Aerial crown-view tile of a tropical tree (Barro Colorado Island, Panama), acquired 20250124:
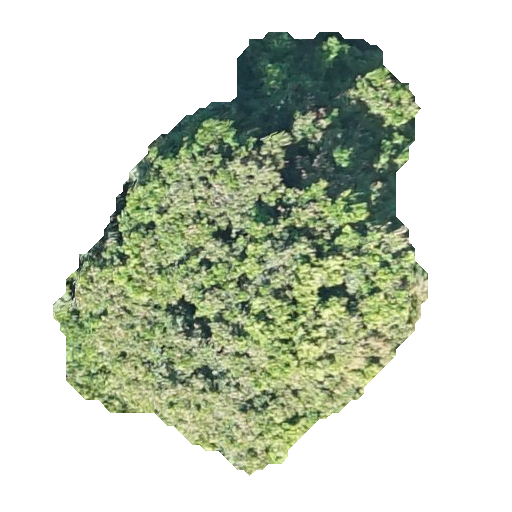
Species: Prioria copaifera
GBIF accepted scientific name: Prioria copaifera
Crown area: 160.635 m²